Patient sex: M
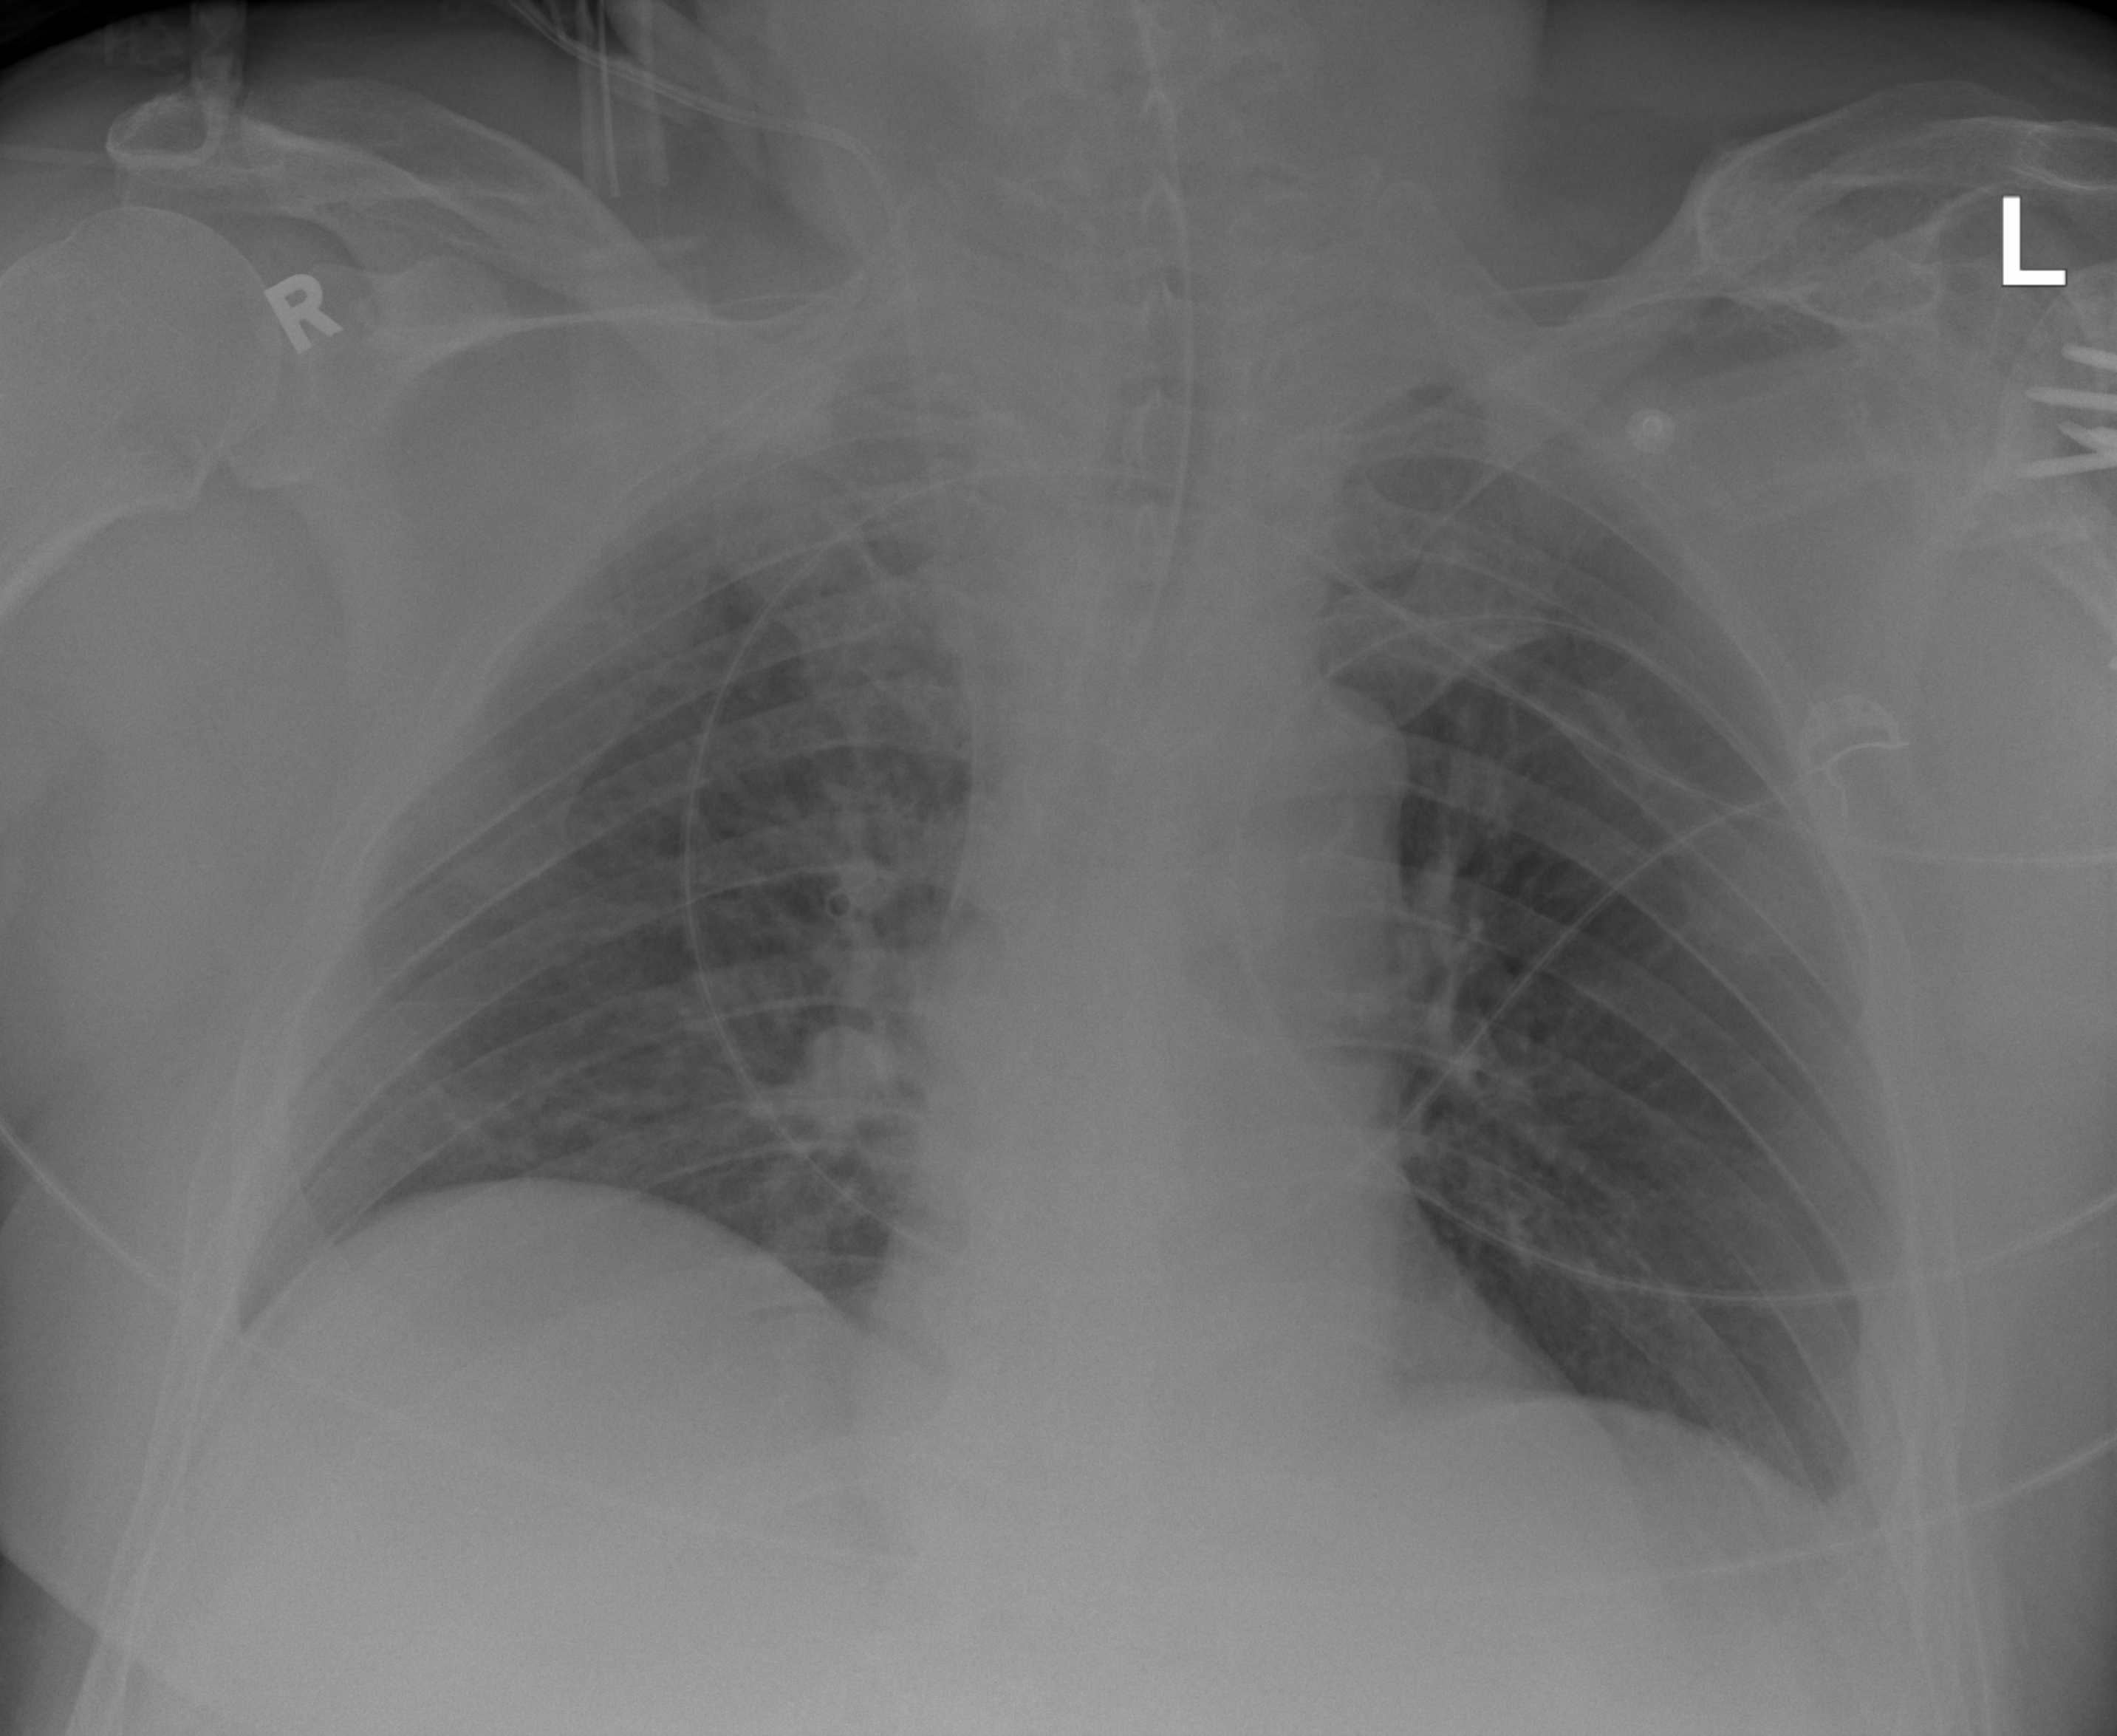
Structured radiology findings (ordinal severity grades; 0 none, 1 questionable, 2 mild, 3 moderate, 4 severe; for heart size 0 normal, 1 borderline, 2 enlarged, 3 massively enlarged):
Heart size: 0
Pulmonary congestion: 0
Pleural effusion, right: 0
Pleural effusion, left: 2
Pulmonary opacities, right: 0
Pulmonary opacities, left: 0
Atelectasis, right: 0
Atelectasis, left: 2